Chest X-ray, PA view. Patient: 48 years old, sex F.
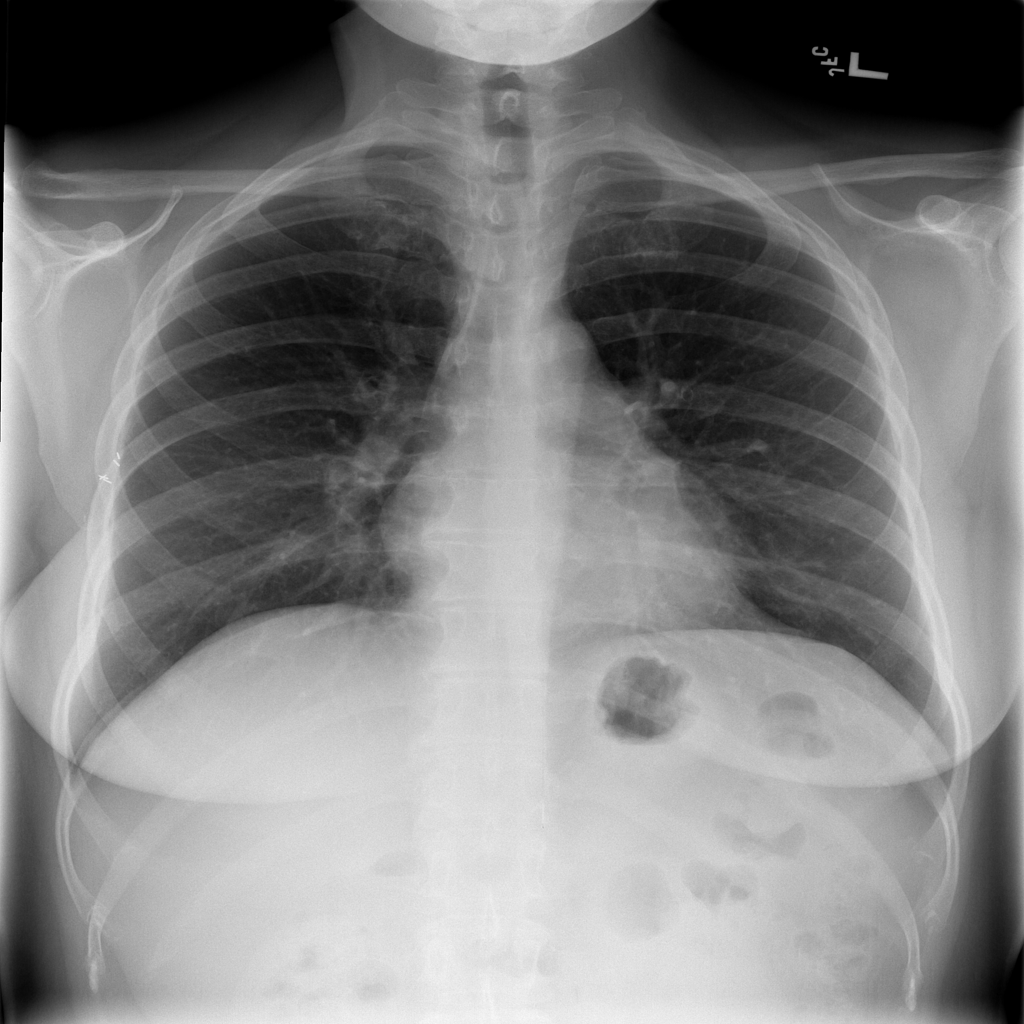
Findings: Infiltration